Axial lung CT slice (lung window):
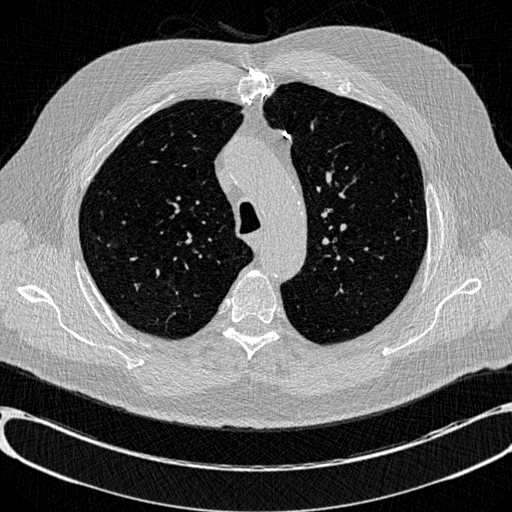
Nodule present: no